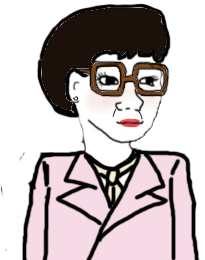
Label: 5_Trad_Wife